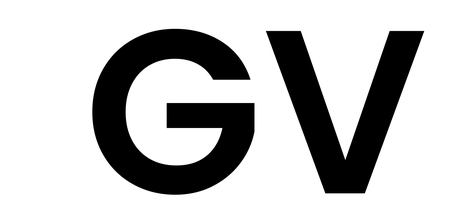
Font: Poppins-SemiBold